Question: I am trying to implement the generalized Hough transform in matlab. The algorithm requires the gradient direction at each point in the shape. How can I measure phi as shown in the figure below?

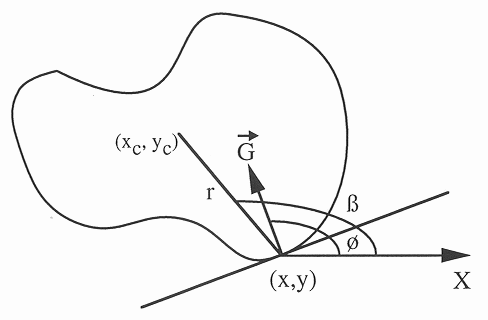
Answer: The normal to the curve [x(t), y(t)] is [-dy(t)/dt, dx(t)/dt]. Thus, with 'x' being the x-coordinates and 'y' the y-coordinates, the normals are
'''
[-diff(y(:)),diff(x(:))]
'''
and the angle phi is
'''
atan2(diff(x(:)),-diff(y(:)))
'''